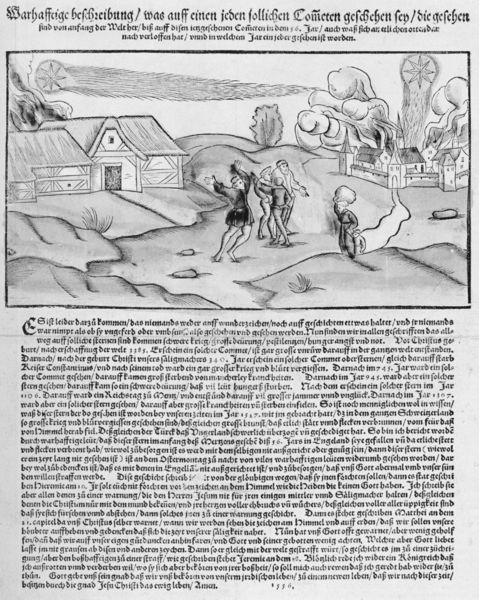
Titel: Warhafftige beschreibung/ was auff einen jeden sollichen commeten geschehen sey
Künstler: Augustin Fries
Standort: Zürich.
Institution: Wickiana
Schlagwörter: baum, feuer, himmel, mann, landschaft, menschen, stadt, frau, grau, männer, schwarz, skizze, weiss, zeichnung, haus, weg, band, geschichte, stein, steine, bild, häuser, kirche, pfad, qualm, rauch, wege, boden, land, kind, kinder, schweif, schrift, last, dorf, grafik, graphik, bauernhof, hof, brand, deutsch, flucht, barfuss, reetdach, stern, meteor, druck, sterne, seite, illustration, schwarzweiß, text, bauernhaus, fachwerk, schriftstück, jerusalem, hirte, brandt, altdeutsch, handschrift, beschreibung, feuersbrunst, weh, erzählung, lot, majuskel, komet, sternschnuppe, seriendruck, schtift, manuskript, betlehem, kometen, 1476, komete, kometenschweif